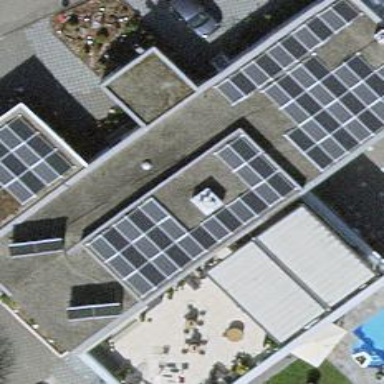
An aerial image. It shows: Solar photovoltaic panel generator.